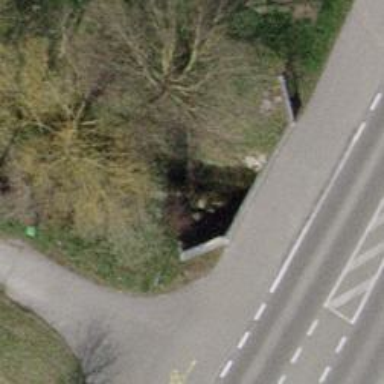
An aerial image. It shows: Tunnel.